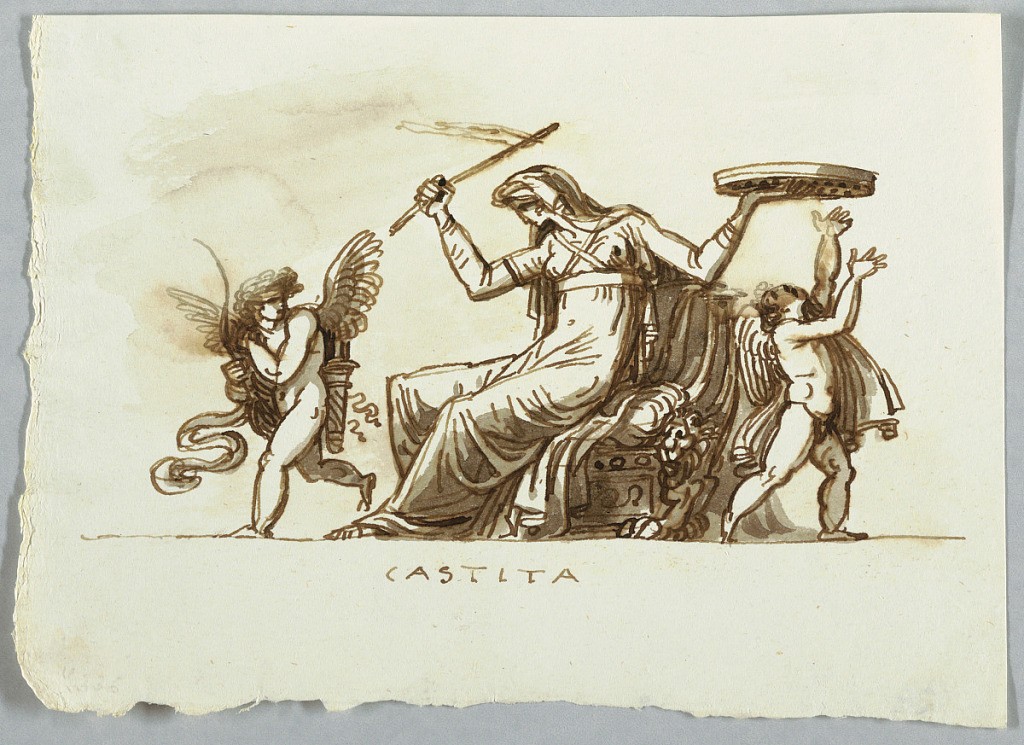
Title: Chastity
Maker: Felice Giani, Italian, 1758–1823
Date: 1816
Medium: Pen and brown ink, brush and brown wash over traces of graphite on cream laid paper
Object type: Drawing
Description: Seated woman chases Cupid and raises riddle, which putto tries to reach.